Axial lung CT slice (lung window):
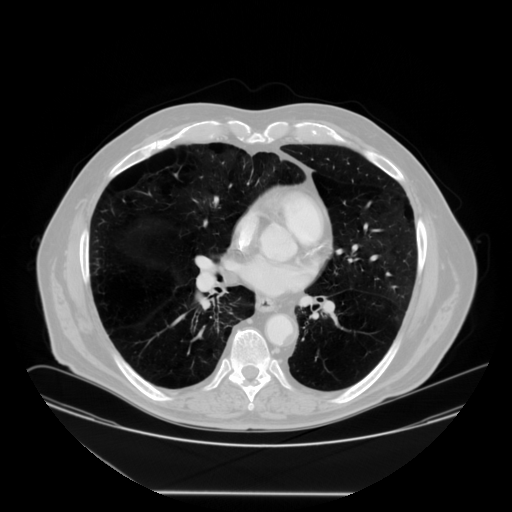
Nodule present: no